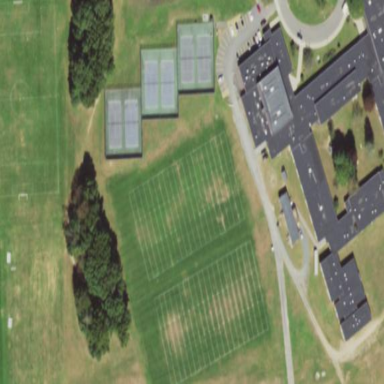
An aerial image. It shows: Multi-sport pitch for leisure land activities.